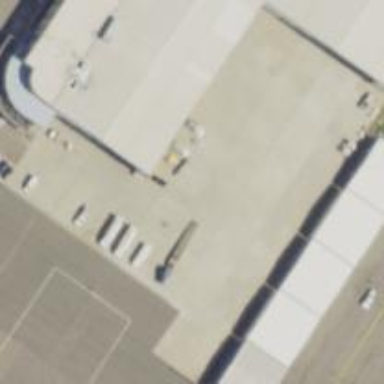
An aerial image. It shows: Apron at the airport.